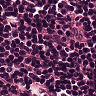
Metastatic tissue present: no